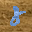
Label: 8